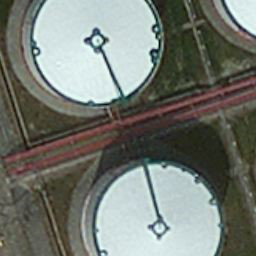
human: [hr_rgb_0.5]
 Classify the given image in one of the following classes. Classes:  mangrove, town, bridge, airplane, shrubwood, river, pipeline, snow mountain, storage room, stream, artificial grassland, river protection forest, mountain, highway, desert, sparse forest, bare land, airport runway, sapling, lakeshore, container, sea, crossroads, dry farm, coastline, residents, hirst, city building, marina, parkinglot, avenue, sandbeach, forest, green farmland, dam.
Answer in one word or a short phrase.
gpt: storage room